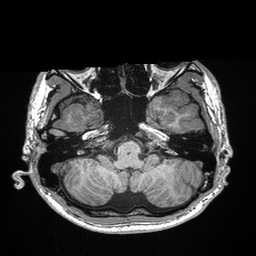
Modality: T1w
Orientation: coronal
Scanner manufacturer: siemens
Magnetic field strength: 3 T
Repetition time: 2.3 s
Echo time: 0.00298 s